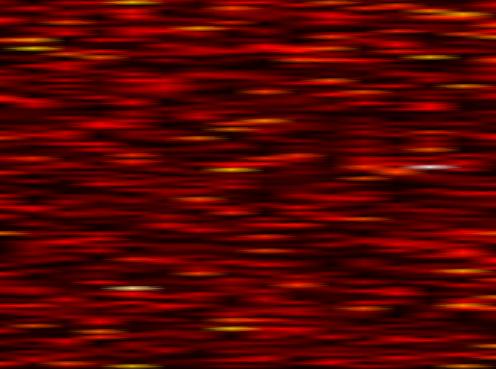
Label: UFMC